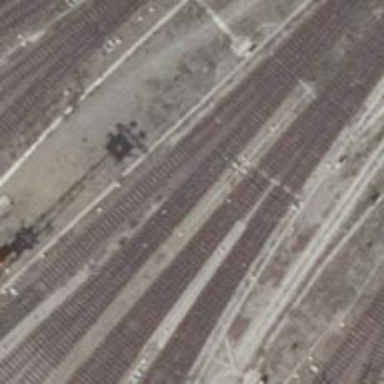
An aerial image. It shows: Rail yard with electrified contact lines for railway operations.